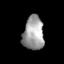
Tissue: lung
Cell type: Epithelial cells
Senescence score: 0.578
Nuclear area (px): 691
Mean DAPI intensity: 158.255